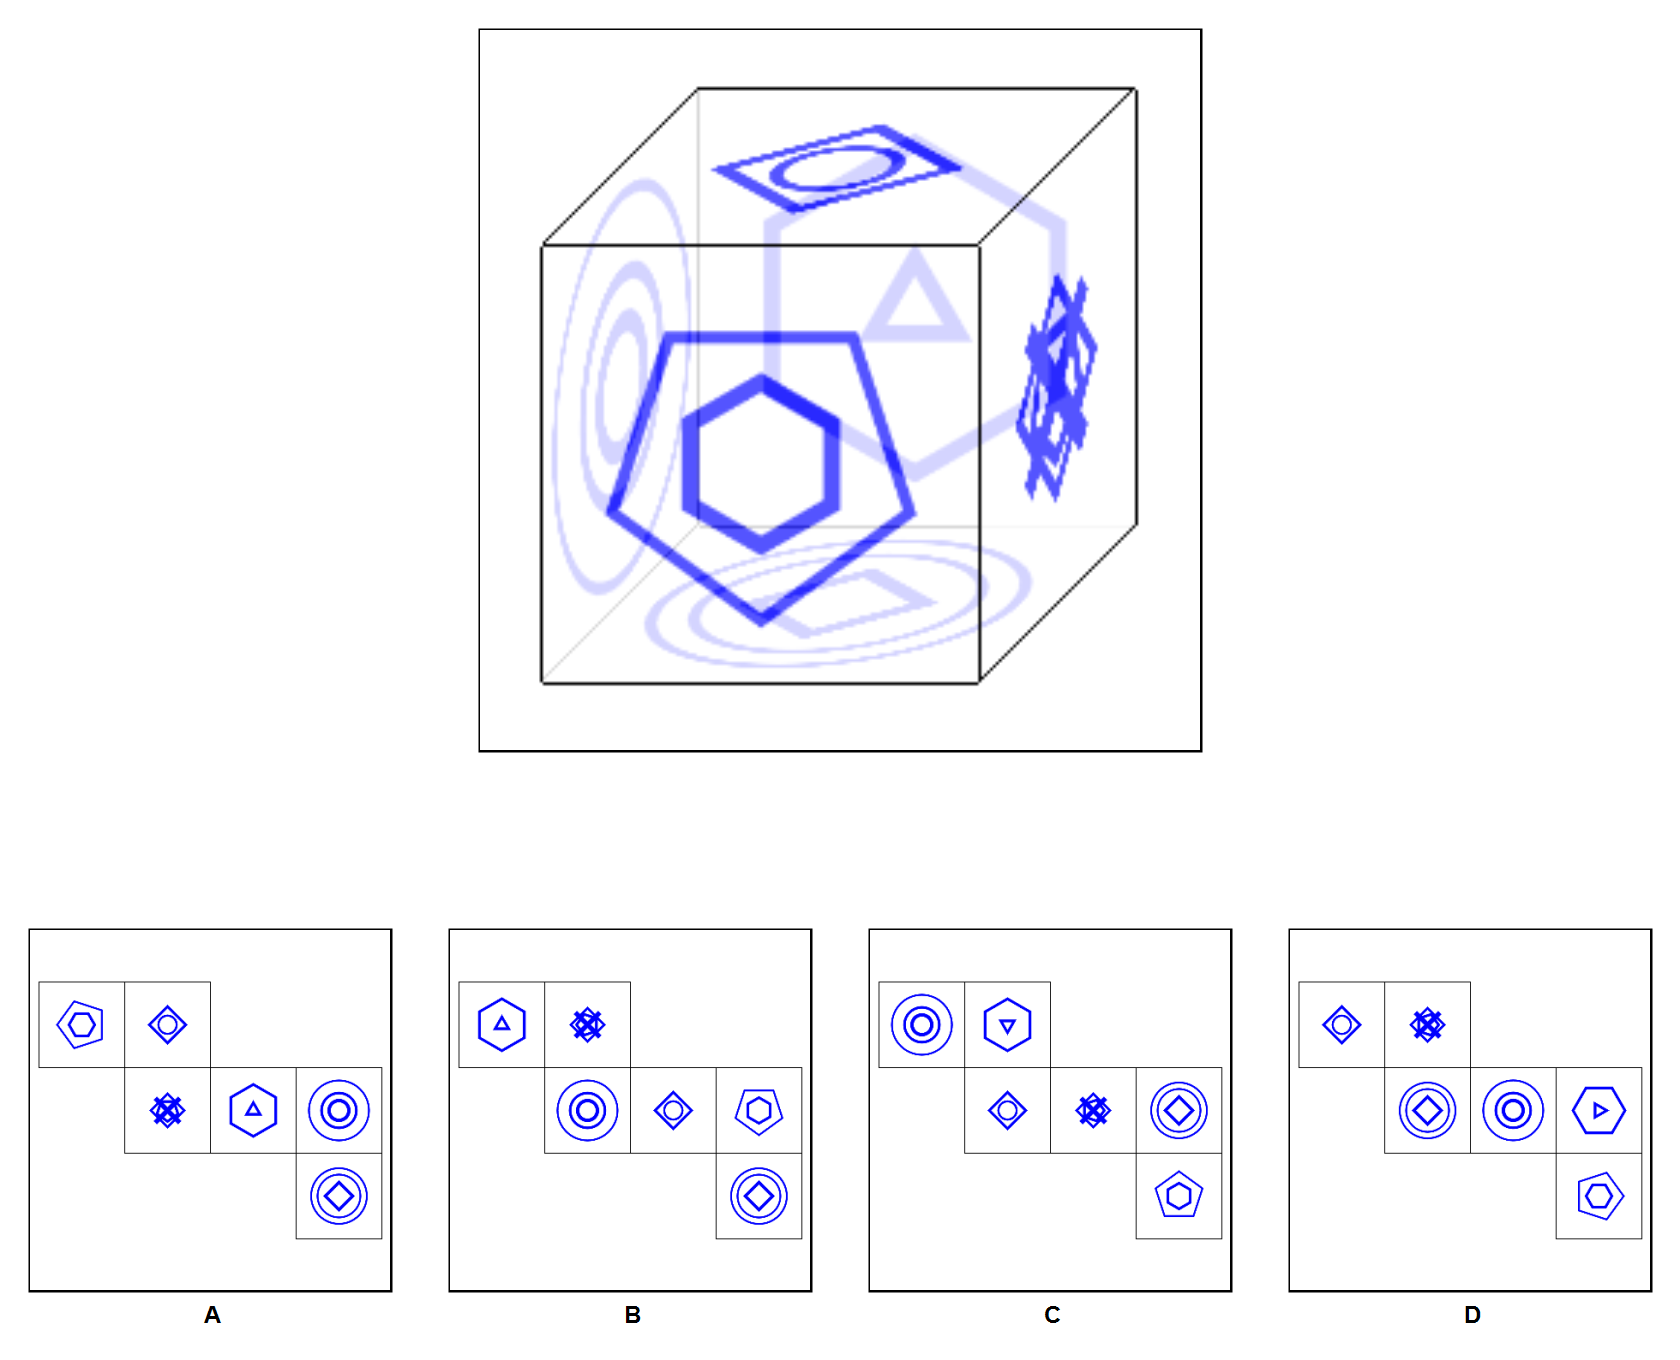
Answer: A